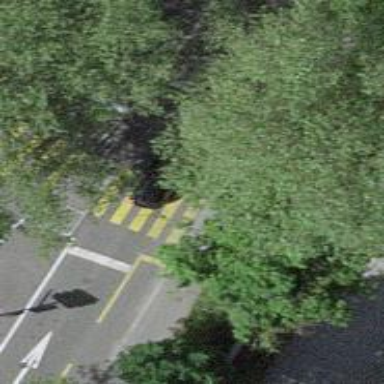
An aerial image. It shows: Asphalt footway with crossing equipped with traffic signals.